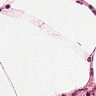
Metastatic tissue present: no